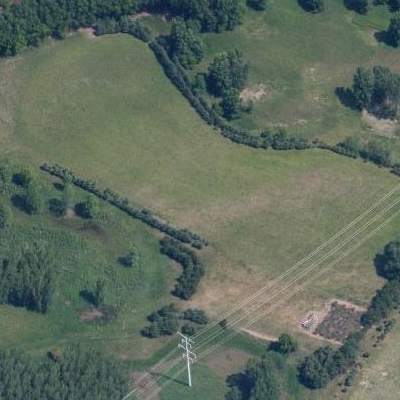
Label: Grass